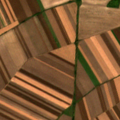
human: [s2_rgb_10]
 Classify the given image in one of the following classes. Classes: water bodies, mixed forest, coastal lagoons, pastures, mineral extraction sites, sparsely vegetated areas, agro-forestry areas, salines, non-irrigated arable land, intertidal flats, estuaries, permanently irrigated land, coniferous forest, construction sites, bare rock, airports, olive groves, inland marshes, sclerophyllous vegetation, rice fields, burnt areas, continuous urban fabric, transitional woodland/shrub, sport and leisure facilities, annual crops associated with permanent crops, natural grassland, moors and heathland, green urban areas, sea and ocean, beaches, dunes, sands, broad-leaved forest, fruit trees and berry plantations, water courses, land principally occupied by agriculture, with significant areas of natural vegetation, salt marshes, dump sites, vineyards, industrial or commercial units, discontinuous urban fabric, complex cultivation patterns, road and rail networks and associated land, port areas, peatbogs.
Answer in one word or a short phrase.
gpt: non-irrigated arable land